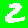
Digit: 2